Field crop: tomato
Growth stage: 1
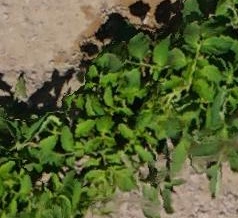
Species: tomato